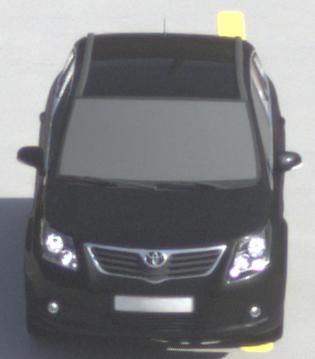
Make: Toyota
Model: Avensis 1.6
Detailed model: Avensis (T27) Notch Back
Model produced from: 2009/01
Model produced until: 2010/08
Doors: 4
Color: black
Road condition: dry road
Daytime: morning or afternoon
Contrast: high contrast